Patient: sex F, age 41
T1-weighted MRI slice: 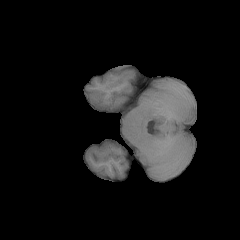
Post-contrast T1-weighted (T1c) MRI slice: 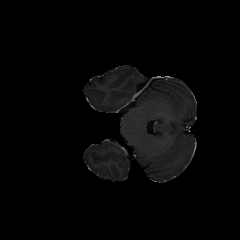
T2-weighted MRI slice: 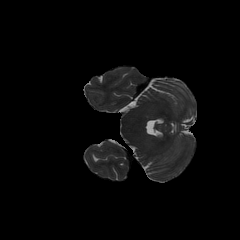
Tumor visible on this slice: no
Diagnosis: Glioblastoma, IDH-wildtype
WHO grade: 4